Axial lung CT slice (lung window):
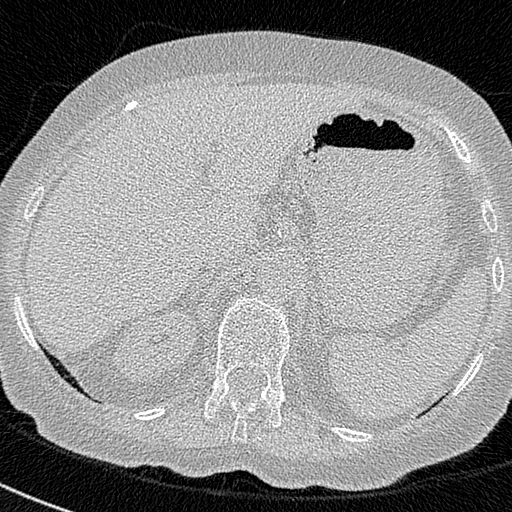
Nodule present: no